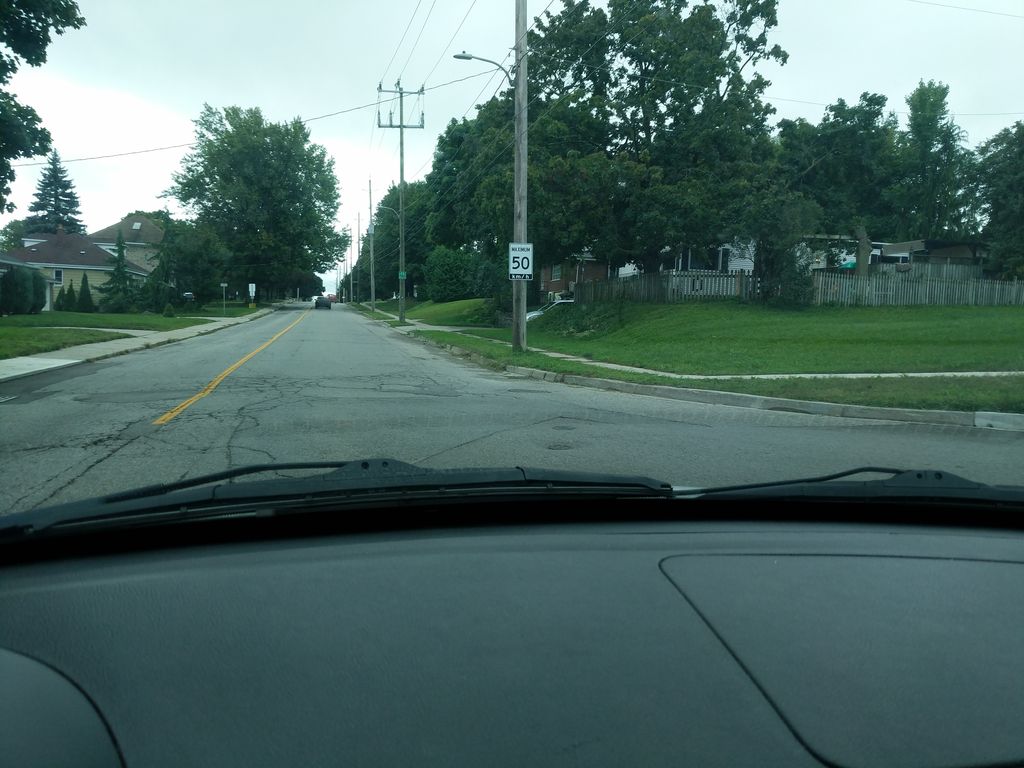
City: kitchener-waterloo